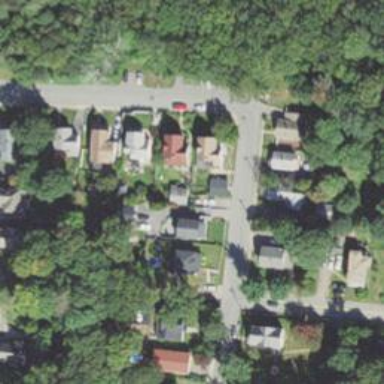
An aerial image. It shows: Residential driveway designated as service road.